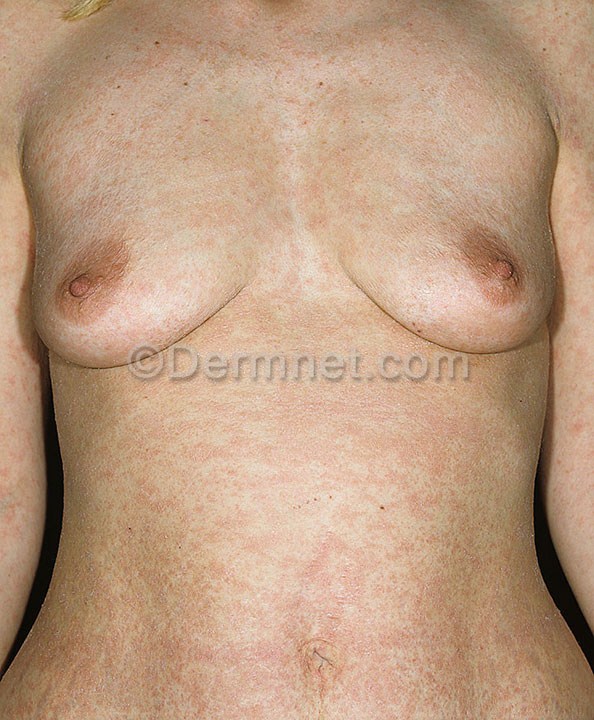
Disease: Exanthems and Drug Eruptions